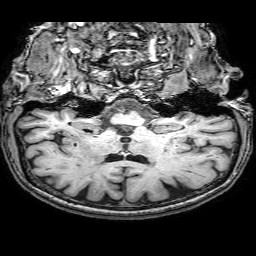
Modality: T1w
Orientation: sagittal
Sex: female
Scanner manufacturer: philips
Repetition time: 0.008255 s
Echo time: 0.00384 s